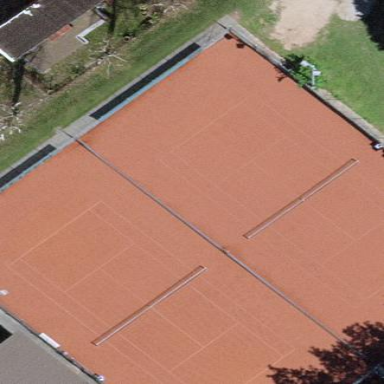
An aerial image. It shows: Tennis court on pitch.